Question: As you can see from the image I'm using monthly data. I'm trying to find a way to display every tick mark, but only the April month labels. example: Apr 2014, Apr 2015, Apr 2016 and Apr 2017 - and keep the tick marks in between.
Thanks in advance.
<URL>

'''
g.append("g")
.attr("class", "axis axis--x")
.attr("transform", "translate(0," + height + ")")
.call(d3.axisBottom(x).ticks(d3.timeMonth.every(1))
.tickFormat(d3.timeFormat("%b %Y") )
);
g.select('.axis.axis--x')
.selectAll("text")
.style("text-anchor", "end")
.attr("dx", "-.8em")
.attr("dy", ".15em")
.attr("transform", "rotate(-65)" );
'''
Thanks to Sira, this is what I ended up with:
'''
g.append("g")
.attr("class", "axis axis--x")
.attr("transform", "translate(0," + height + ")")
.call(d3.axisBottom(x).ticks(d3.timeMonth.every(1))
.tickFormat(d3.timeFormat("%b %Y") )
);
g.select('.axis.axis--x')
.selectAll("text")
.style("text-anchor", "end")
.style("opacity", function(d){
if (d3.select(this).text().includes("Apr")){return "1"}else{return "0"}
})
.attr("dx", "-.8em")
.attr("dy", ".15em")
.attr("transform", "rotate(-65)" );
'''
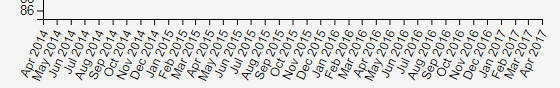
Answer: Take a look at <URL> with callback. Inside the callback, you will have an access to the datum, index and 'this' respectively.
So if you want the ticks to only show up if it contains "Apr" in the data, you can do something like:
'''
g.select('.axis.axis--x')
.selectAll("text")
.style("text-anchor", "end")
.attr("display", function(d, i, this) {
if (!d.contains("Apr") {
return "none";
}
})
.attr("dx", "-.8em")
.attr("dy", ".15em")
.attr("transform", "rotate(-65)" );
'''
You can replace the if with other statements that will return '"none"' for the data point that you want it to disappear.